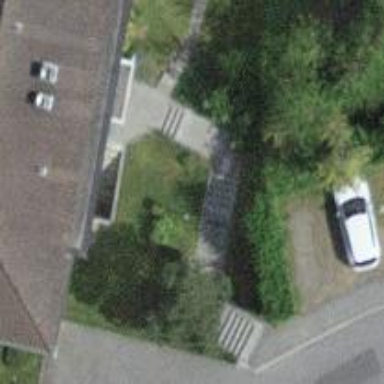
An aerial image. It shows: Road with steps.